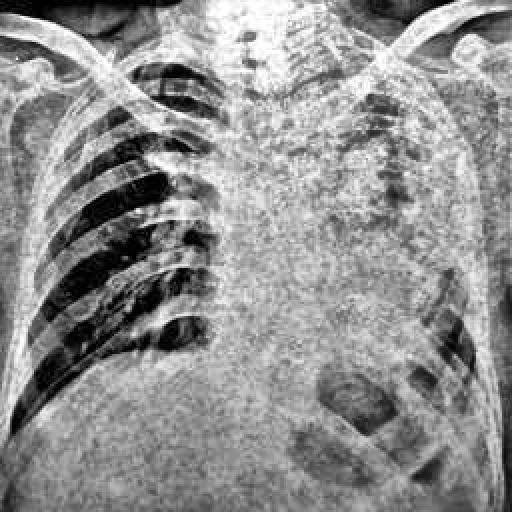
Finding: TUBERCULOSIS